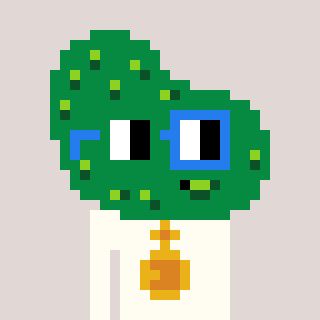
a pixel art character with square green and blue glasses, a pickle-shaped head and a grayscale-colored body on a warm background